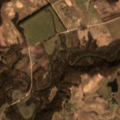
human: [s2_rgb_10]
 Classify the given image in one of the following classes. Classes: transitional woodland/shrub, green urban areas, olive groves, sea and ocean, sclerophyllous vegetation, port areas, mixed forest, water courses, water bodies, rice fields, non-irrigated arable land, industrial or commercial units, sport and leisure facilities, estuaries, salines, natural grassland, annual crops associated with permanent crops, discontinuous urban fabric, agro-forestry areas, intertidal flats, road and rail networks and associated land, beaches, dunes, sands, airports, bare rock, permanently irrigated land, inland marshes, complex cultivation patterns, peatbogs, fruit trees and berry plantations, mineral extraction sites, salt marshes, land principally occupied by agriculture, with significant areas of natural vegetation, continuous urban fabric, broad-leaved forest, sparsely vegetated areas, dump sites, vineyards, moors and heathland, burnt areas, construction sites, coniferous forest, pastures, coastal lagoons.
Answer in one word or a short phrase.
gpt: non-irrigated arable land, pastures, complex cultivation patterns, broad-leaved forest